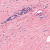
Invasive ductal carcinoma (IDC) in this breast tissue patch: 0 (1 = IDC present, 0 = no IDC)